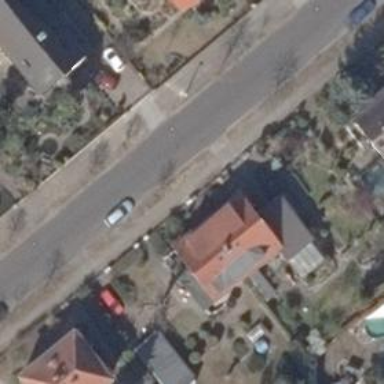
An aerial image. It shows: Residential road with asphalt surface and sidewalk on the left.